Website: apple
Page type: address-validator
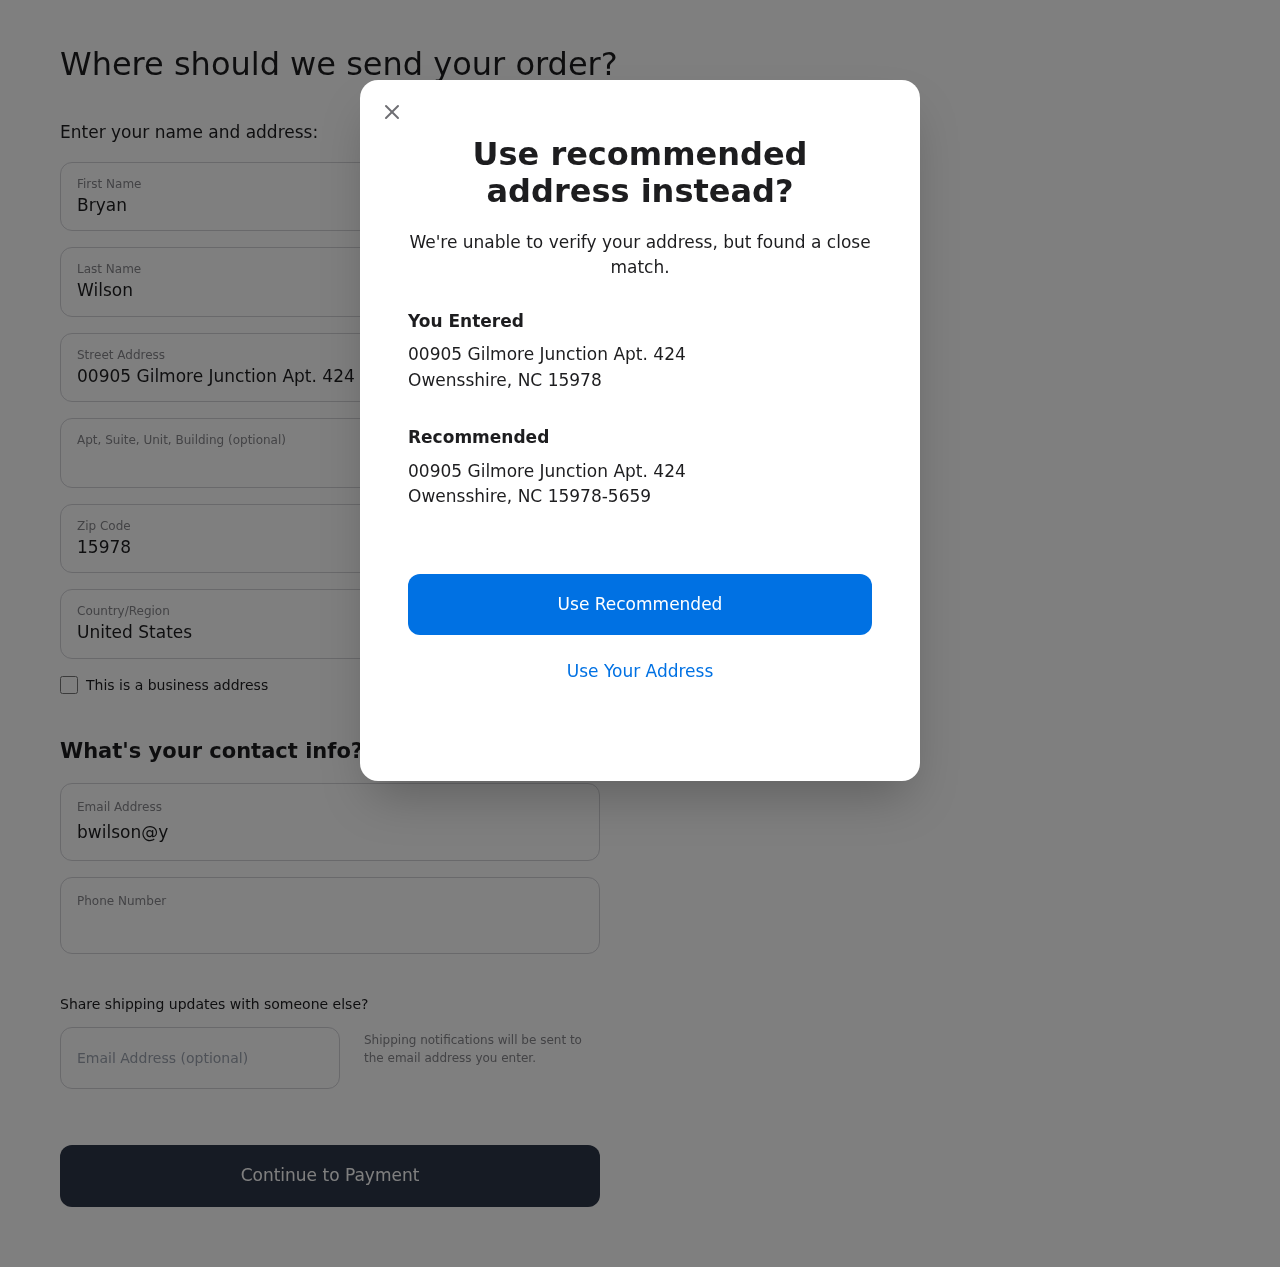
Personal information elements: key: PII_CITY
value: Owensshire
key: PII_COUNTRY
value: United States
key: PII_EMAIL
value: bwilson@yahoo.com
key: PII_FIRSTNAME
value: Bryan
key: PII_GIFT_EMAIL
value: brichardson@gmail.com
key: PII_LASTNAME
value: Wilson
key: PII_PHONE
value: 9874434946
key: PII_POSTCODE
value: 15978
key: PII_POSTCODE_FULL
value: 15978-5659
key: PII_STATE_ABBR
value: NC
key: PII_STREET
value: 00905 Gilmore Junction Apt. 424
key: PII_CITY2
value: Owensshire
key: PII_STATE_ABBR2
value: NC